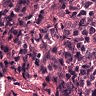
Metastatic tissue present: no